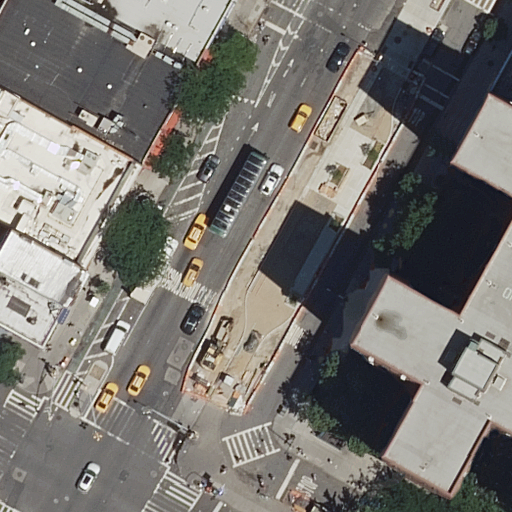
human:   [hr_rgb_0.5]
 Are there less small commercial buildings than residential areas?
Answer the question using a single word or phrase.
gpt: yes

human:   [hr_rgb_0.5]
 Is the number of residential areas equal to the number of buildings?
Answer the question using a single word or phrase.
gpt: no

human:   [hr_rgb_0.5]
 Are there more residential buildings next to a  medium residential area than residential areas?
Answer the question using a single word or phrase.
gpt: no

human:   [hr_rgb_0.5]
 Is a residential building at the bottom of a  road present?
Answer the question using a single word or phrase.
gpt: yes

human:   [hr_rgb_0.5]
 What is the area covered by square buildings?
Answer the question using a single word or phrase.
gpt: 0m2

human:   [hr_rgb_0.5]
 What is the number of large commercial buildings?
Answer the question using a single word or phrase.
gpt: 0

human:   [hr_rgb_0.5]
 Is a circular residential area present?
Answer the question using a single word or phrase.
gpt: no

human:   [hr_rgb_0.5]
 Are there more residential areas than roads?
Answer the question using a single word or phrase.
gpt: no

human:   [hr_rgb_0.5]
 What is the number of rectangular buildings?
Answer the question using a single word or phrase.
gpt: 7

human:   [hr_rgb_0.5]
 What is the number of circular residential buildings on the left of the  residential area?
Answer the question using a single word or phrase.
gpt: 0

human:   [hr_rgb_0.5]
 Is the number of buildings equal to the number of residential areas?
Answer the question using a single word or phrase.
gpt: no

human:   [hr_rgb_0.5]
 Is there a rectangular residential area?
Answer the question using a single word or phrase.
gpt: yes

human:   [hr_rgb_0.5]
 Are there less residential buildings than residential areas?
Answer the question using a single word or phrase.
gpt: no

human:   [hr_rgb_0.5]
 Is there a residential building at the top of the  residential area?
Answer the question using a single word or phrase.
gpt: no

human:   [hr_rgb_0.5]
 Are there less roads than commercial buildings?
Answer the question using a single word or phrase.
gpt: no

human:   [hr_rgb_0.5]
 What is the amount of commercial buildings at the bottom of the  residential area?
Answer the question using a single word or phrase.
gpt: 0

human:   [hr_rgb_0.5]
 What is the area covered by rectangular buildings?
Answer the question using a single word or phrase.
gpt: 2674m2

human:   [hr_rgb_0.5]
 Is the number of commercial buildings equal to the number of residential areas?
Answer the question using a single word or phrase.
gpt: no

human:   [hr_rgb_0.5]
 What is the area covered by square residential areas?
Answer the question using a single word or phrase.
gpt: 0m2

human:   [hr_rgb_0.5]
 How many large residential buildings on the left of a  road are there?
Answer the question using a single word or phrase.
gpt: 2

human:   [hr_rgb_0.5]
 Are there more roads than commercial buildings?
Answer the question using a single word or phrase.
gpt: yes

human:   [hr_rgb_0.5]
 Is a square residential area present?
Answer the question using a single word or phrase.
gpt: no

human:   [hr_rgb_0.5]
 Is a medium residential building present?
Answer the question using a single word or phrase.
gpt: yes

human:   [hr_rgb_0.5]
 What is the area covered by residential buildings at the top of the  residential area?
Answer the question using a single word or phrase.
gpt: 0m2

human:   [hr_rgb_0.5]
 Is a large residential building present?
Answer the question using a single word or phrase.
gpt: yes

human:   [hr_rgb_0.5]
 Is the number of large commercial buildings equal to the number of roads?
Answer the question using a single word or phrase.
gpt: no

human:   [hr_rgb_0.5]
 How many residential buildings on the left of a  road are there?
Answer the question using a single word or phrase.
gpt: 5

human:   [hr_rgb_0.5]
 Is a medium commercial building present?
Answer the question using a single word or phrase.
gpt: no

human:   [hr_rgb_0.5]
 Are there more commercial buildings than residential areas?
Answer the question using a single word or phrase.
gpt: no

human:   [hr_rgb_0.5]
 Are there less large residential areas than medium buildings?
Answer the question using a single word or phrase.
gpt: yes

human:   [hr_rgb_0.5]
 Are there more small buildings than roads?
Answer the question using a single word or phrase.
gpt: no

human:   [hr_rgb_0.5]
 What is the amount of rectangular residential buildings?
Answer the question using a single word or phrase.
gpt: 7

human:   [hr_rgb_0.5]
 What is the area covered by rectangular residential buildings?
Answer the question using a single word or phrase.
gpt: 2674m2

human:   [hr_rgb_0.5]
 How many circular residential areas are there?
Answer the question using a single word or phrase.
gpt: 0

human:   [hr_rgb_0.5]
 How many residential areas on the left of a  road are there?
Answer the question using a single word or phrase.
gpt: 0

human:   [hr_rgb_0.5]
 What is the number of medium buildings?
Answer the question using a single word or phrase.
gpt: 3